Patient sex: F
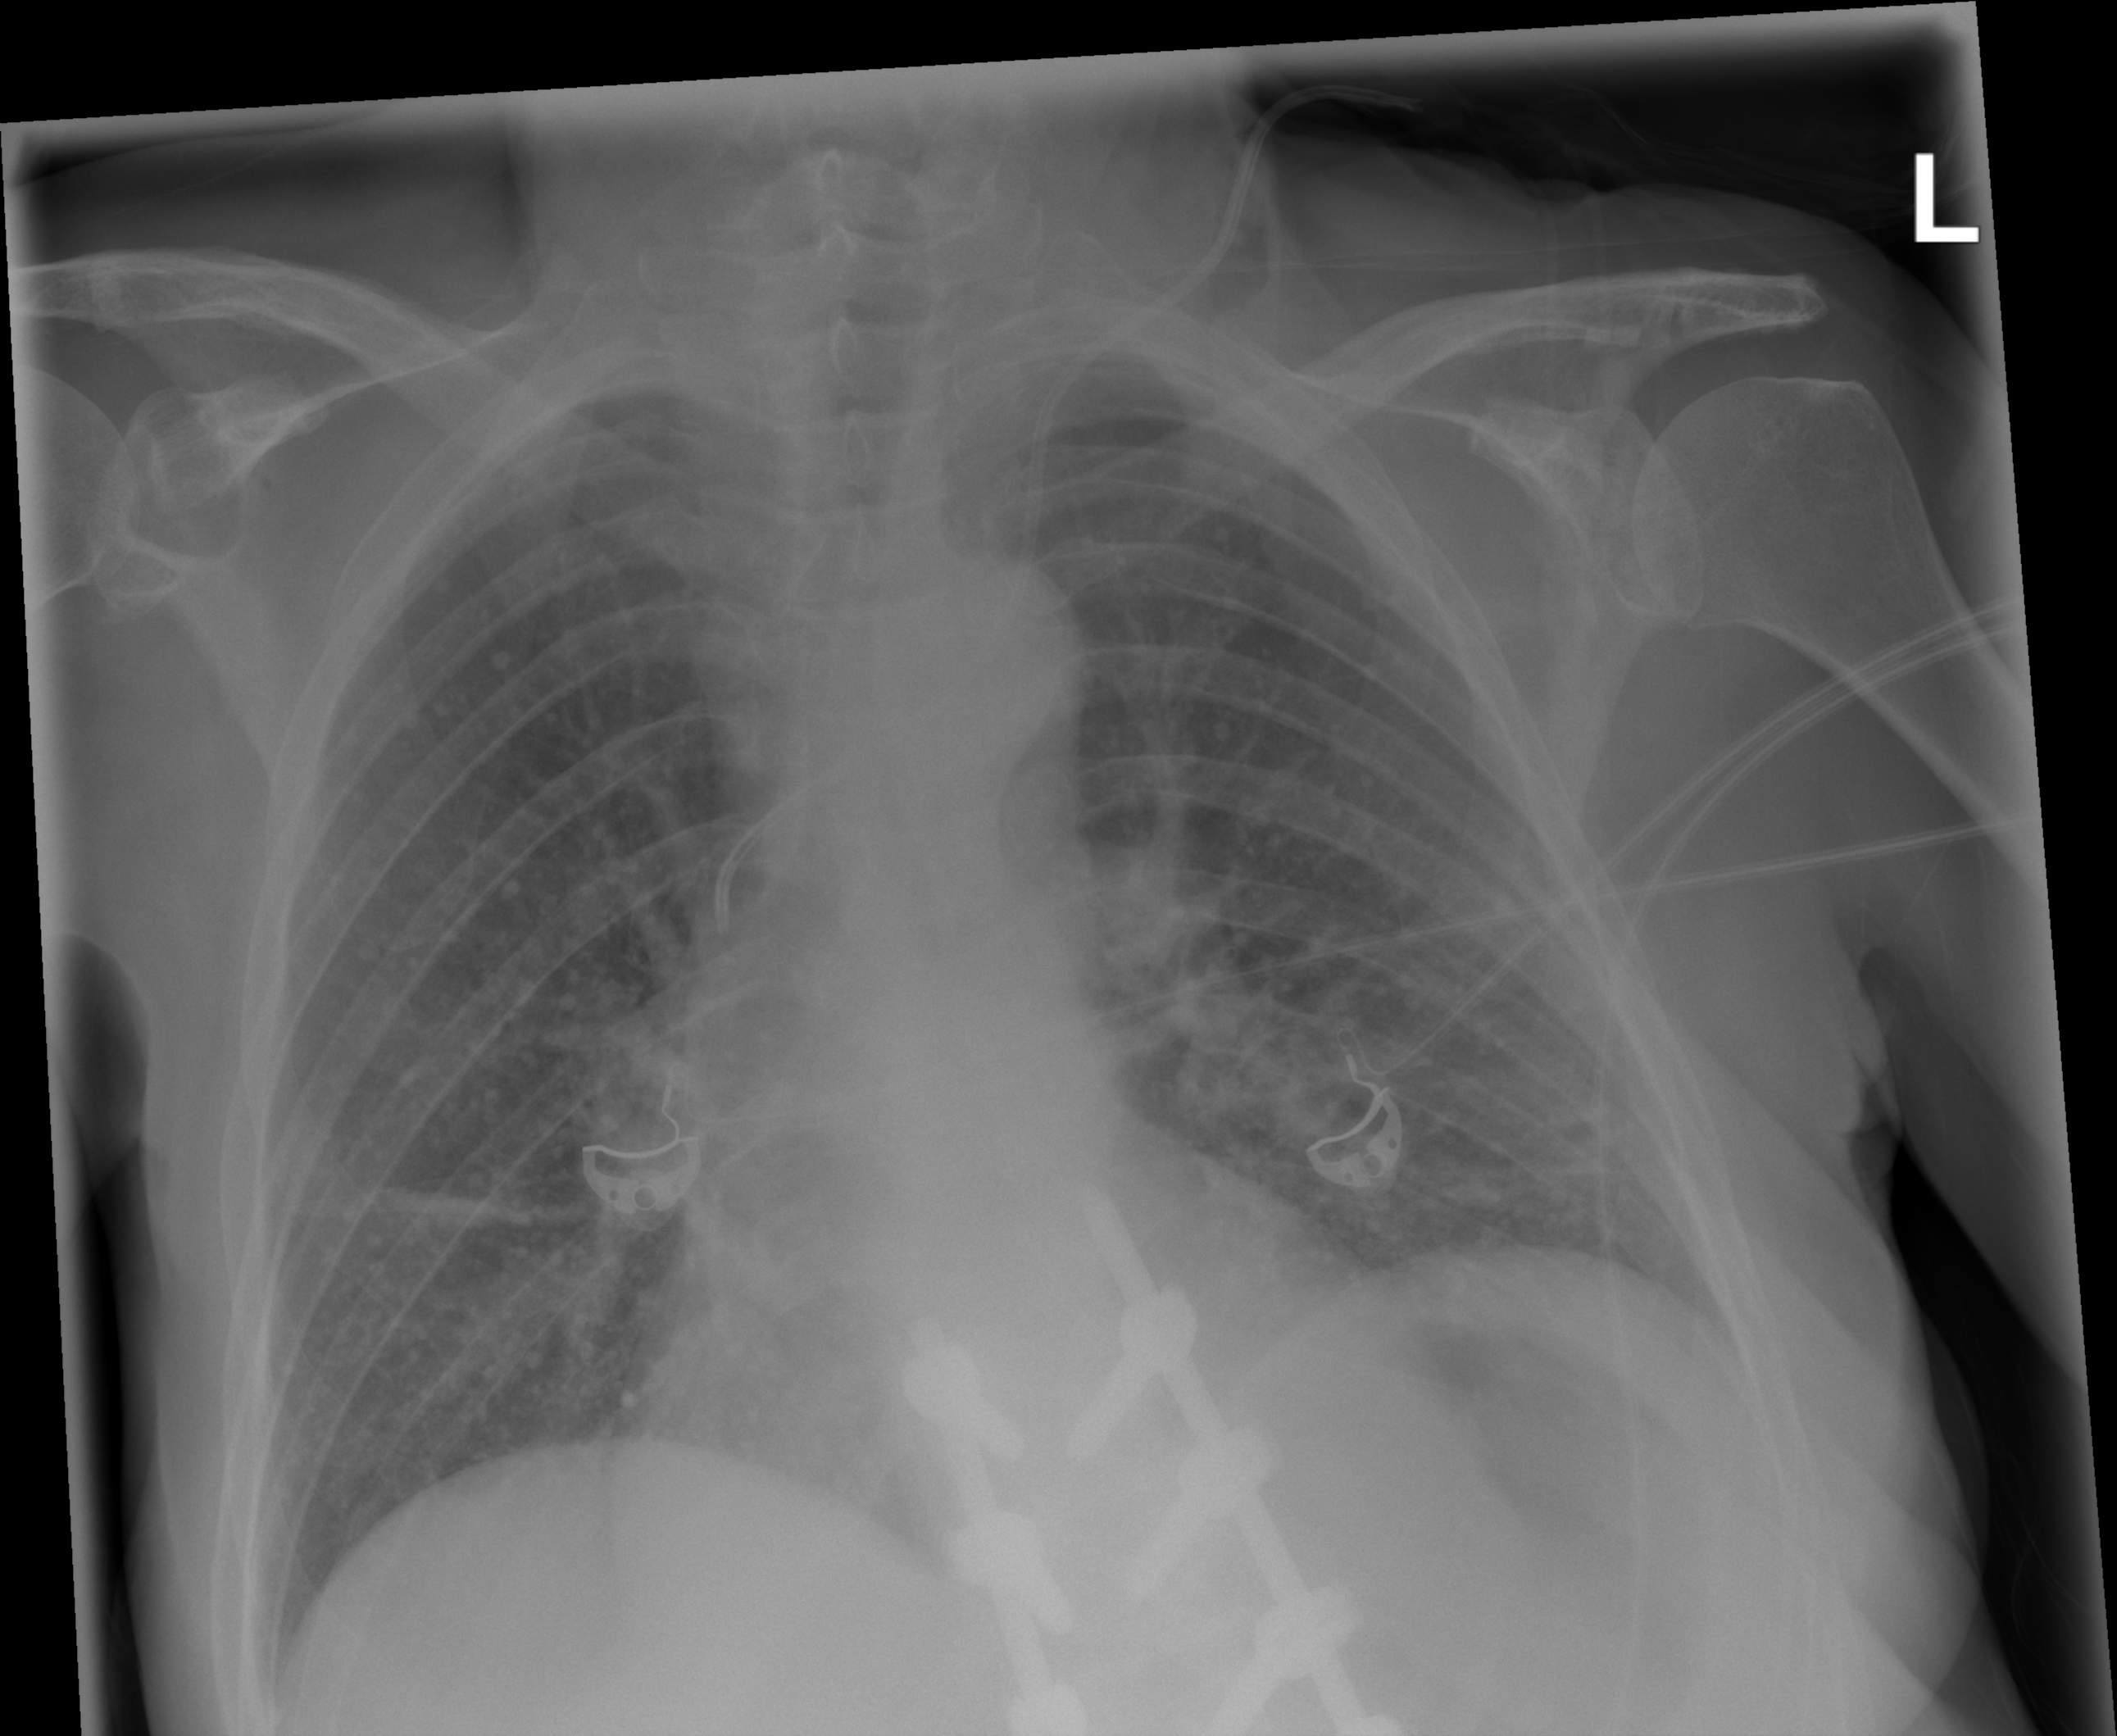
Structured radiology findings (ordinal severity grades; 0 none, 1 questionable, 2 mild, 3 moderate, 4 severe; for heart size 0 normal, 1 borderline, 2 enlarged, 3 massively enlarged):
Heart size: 1
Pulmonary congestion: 1
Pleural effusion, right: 0
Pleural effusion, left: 2
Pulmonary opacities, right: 0
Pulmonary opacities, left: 0
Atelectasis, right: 2
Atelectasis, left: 0